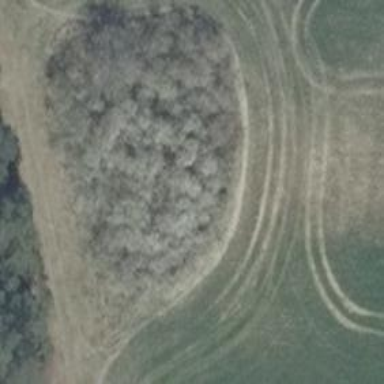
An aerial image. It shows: Forest with broadleaved trees that are deciduous.